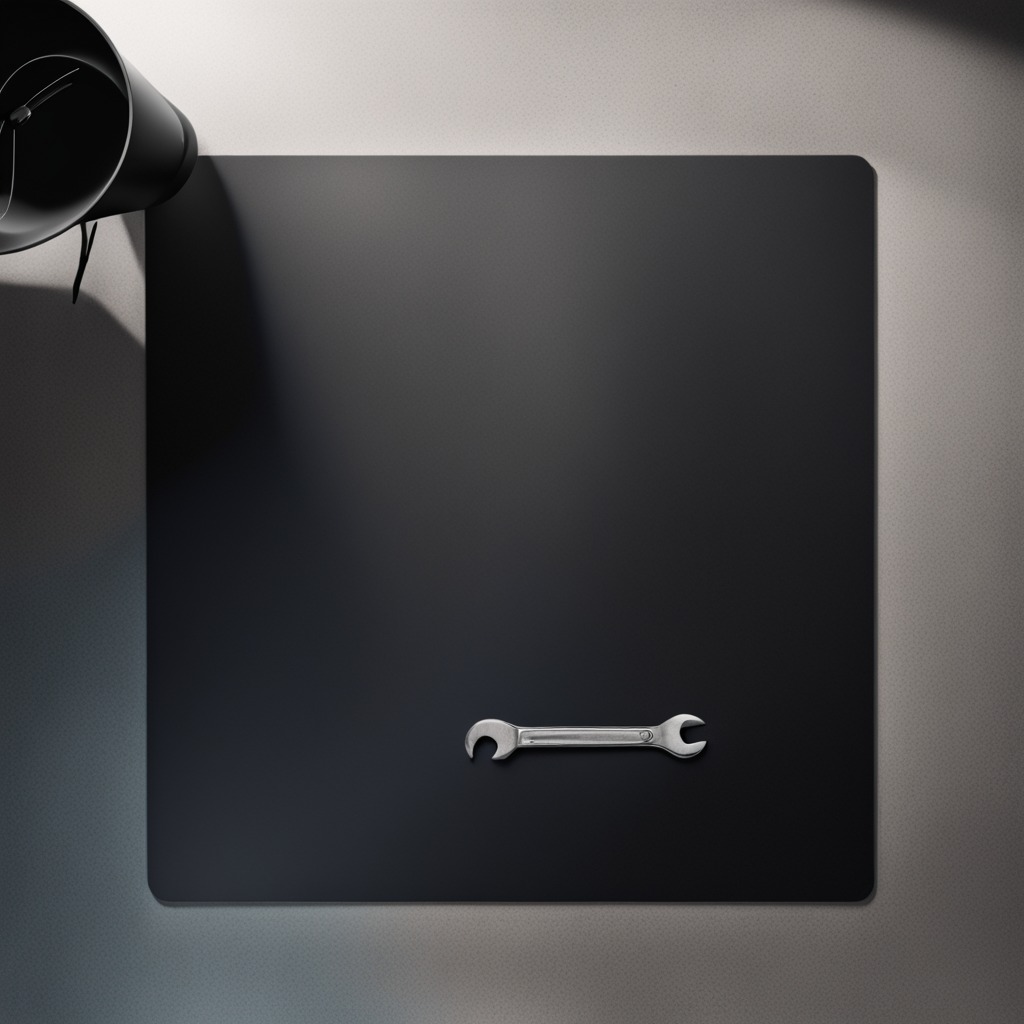
An wrench lies on the granite tabletop.